Field crop: maize
Growth stage: 2
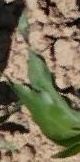
Species: maize